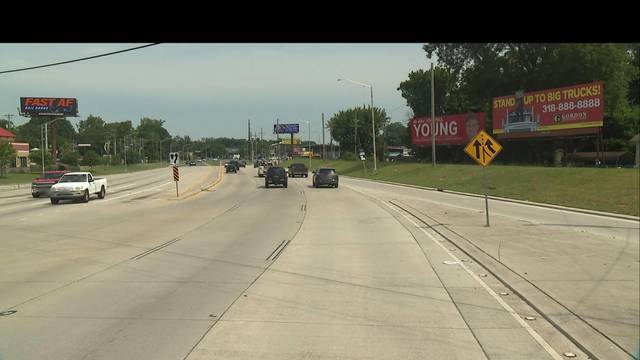
Region: United States
Coordinates: 32.48, -93.722